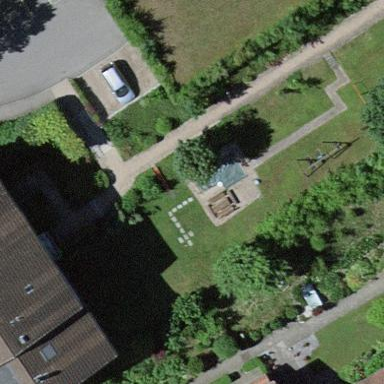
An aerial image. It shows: Playground area for leisure activities on the land.